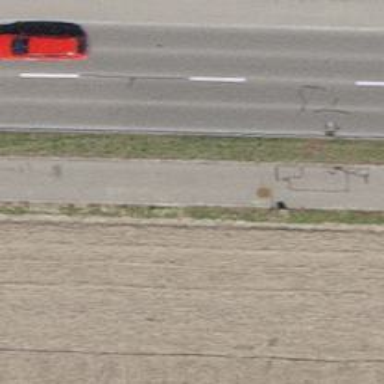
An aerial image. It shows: Cycleway.